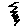
Label: zigzag